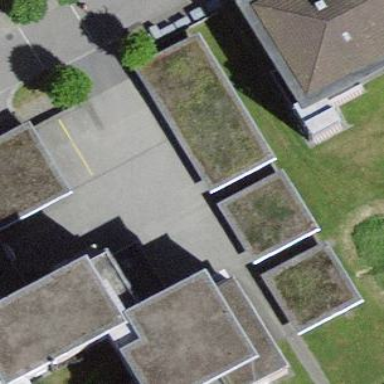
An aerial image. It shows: View of roof of building.